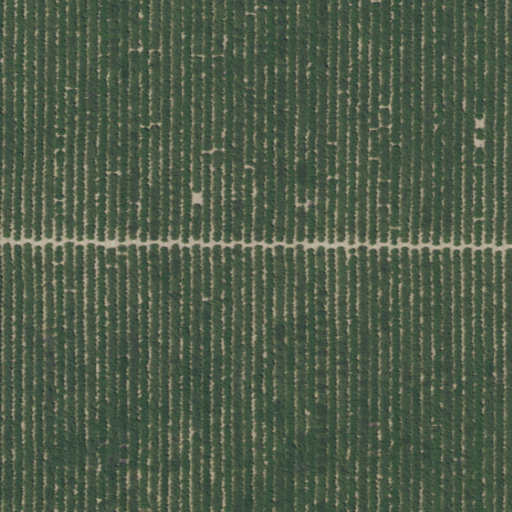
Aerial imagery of valley in California named Tumey Gulch containing only cultivated crops